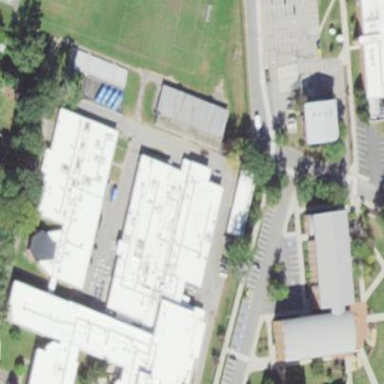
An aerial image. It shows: School building.